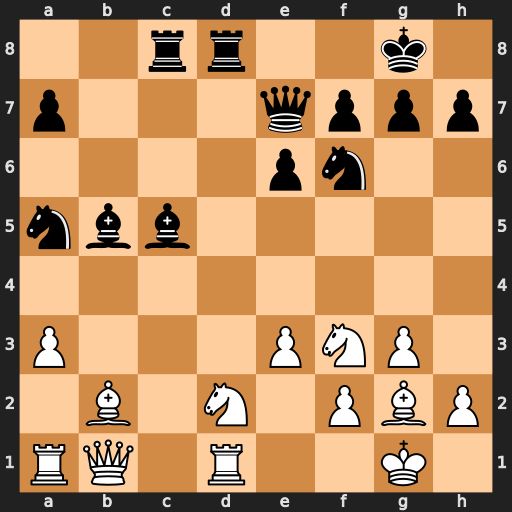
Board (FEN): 2rr2k1/p3qppp/4pn2/nbb5/8/P3PNP1/1B1N1PBP/RQ1R2K1
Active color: w
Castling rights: -
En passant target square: -
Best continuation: Bxf6 Qxf6 Qxb5